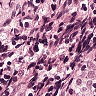
Metastatic tissue present: no